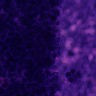
Metastatic tissue present: no